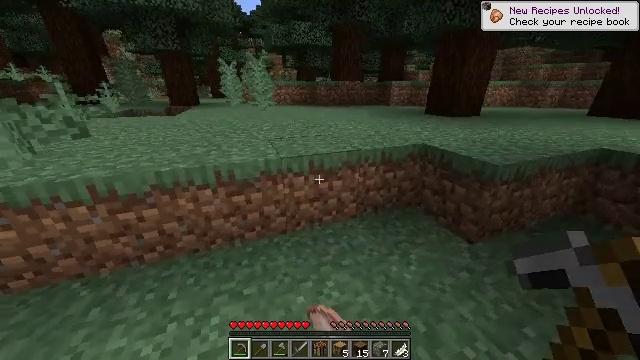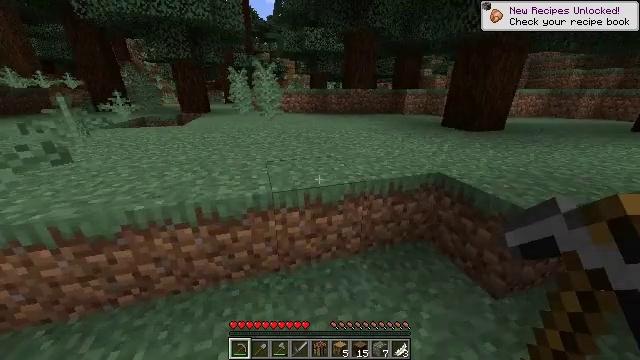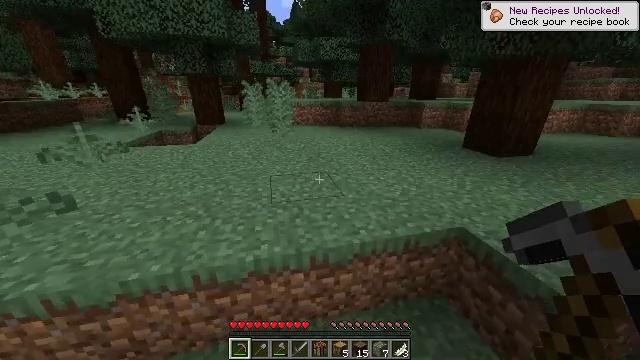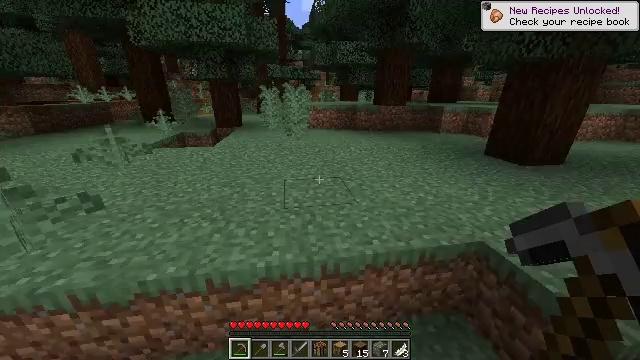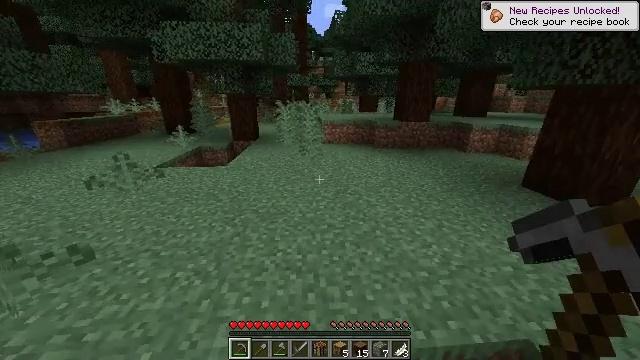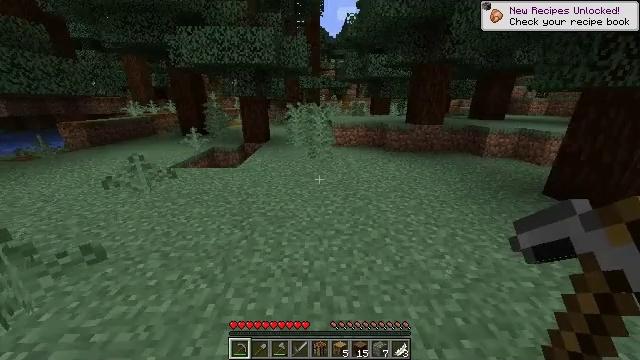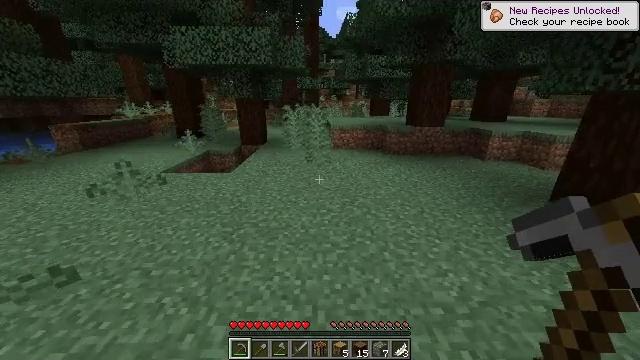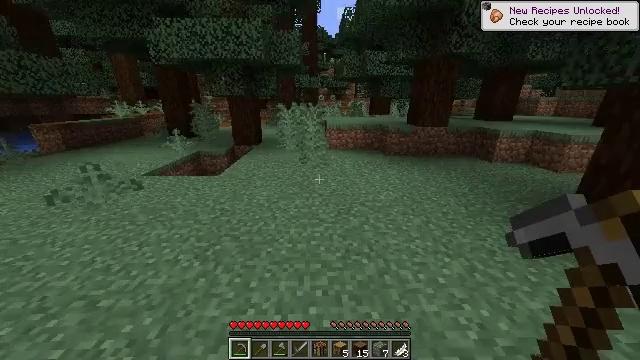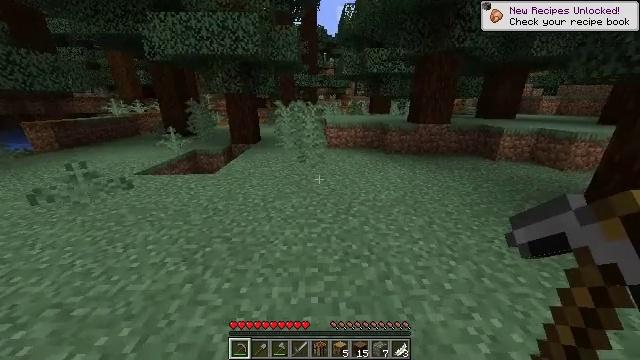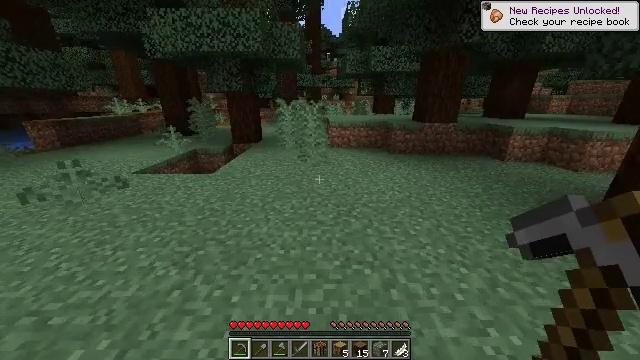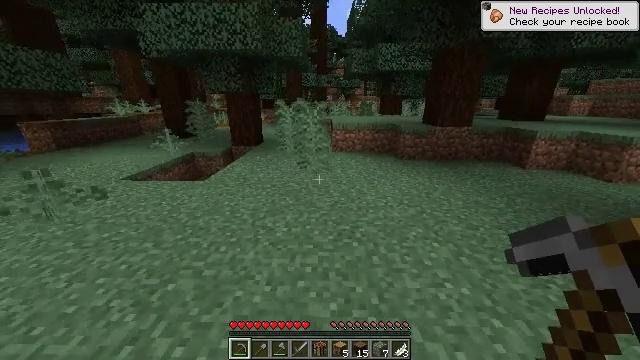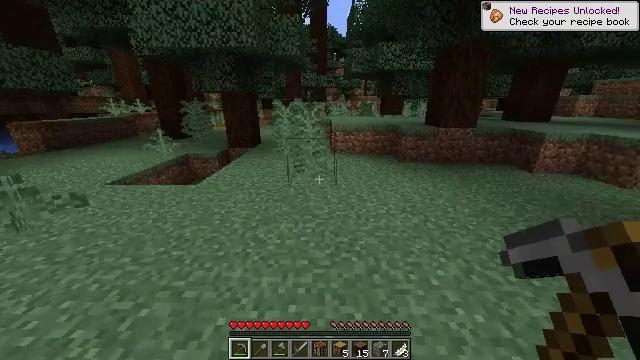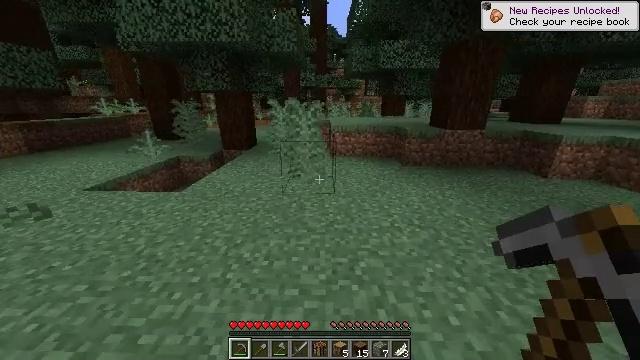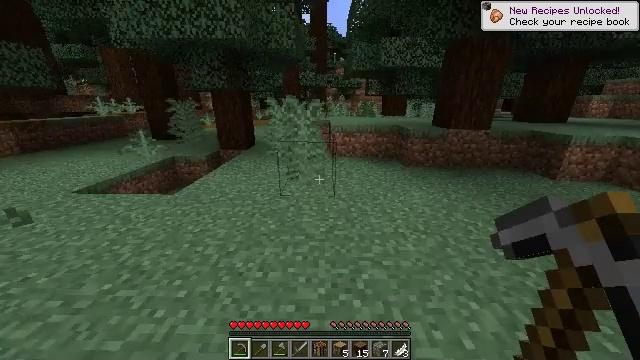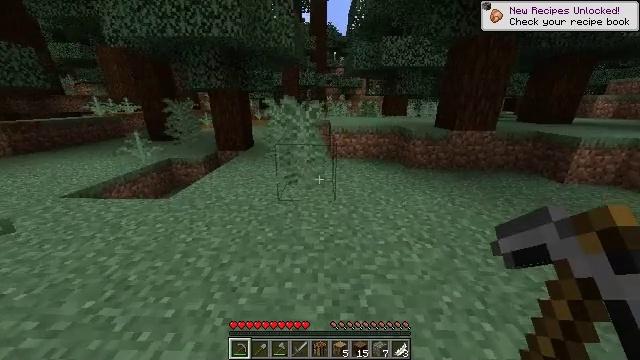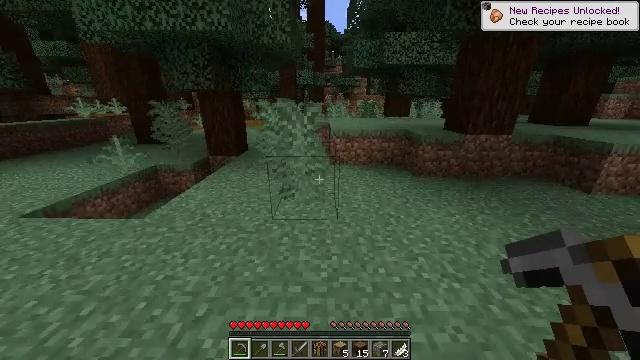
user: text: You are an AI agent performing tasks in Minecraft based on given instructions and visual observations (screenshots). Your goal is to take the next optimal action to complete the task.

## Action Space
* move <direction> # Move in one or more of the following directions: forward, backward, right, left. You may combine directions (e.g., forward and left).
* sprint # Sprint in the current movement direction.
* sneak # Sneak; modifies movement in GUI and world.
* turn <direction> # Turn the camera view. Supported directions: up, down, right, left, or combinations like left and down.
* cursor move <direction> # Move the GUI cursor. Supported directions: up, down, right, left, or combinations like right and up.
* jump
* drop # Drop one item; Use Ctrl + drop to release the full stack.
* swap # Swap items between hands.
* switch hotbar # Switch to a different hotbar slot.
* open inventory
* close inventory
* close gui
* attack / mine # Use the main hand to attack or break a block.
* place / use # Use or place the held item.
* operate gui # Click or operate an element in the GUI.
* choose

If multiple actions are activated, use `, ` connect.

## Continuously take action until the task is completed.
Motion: motion action
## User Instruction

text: Harvest sweet berries by mining the bush.
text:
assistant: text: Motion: move forward, sprint, turn left, jump
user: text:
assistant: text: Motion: move forward, sprint, turn left, jump
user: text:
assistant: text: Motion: move forward, sprint, turn left, jump
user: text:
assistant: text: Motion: move forward, sprint, turn left, jump
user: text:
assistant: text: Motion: move forward, sprint, turn left, jump
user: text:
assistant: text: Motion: move forward, sprint, jump
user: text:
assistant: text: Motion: move forward, sprint
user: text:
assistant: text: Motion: move forward, sprint
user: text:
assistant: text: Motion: move forward, sprint
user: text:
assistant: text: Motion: move forward, sprint, turn left
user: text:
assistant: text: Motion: move forward, sprint
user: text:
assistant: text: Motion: move forward, sprint
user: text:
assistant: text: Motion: move forward, sprint
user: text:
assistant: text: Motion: move forward, sprint
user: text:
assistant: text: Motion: move forward, sprint
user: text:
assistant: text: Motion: move forward, sprint
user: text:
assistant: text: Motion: move forward, sprint
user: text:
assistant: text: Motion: move forward, sprint
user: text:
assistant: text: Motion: move forward, sprint
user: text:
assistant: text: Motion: move forward and move left, sprint, turn left and down
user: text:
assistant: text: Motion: move forward and move left, sprint, turn left and down
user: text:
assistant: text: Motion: move forward and move left, sprint, turn left and down
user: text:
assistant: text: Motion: move forward and move left, sprint, turn left and down
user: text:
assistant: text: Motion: move forward and move left, sprint, turn left and down
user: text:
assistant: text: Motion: move forward and move left, sprint, turn left and down
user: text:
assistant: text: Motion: move forward and move left, sprint
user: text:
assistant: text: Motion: move forward and move left, sprint
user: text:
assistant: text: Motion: move forward, sprint
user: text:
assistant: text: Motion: move forward and move right, sprint, turn right and up
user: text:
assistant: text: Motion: move forward and move right, sprint, turn right and up